Field crop: maize
Growth stage: 2
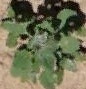
Species: chenopodium